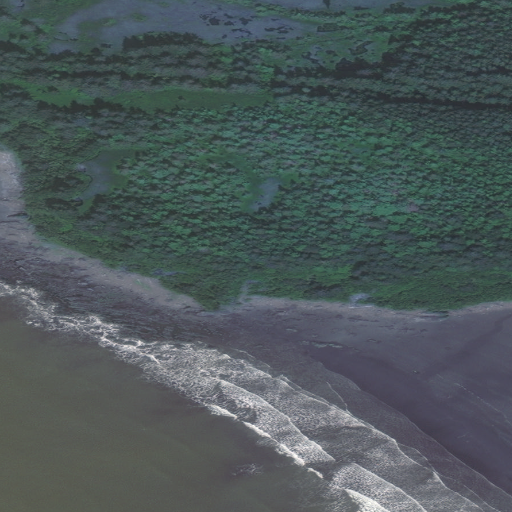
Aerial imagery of cape in Alaska named Point Martin containing only unknown